Field crop: tomato
Growth stage: 1
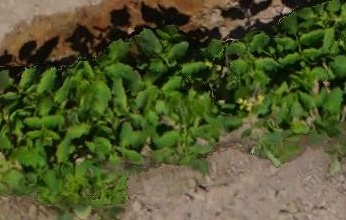
Species: tomato